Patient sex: M
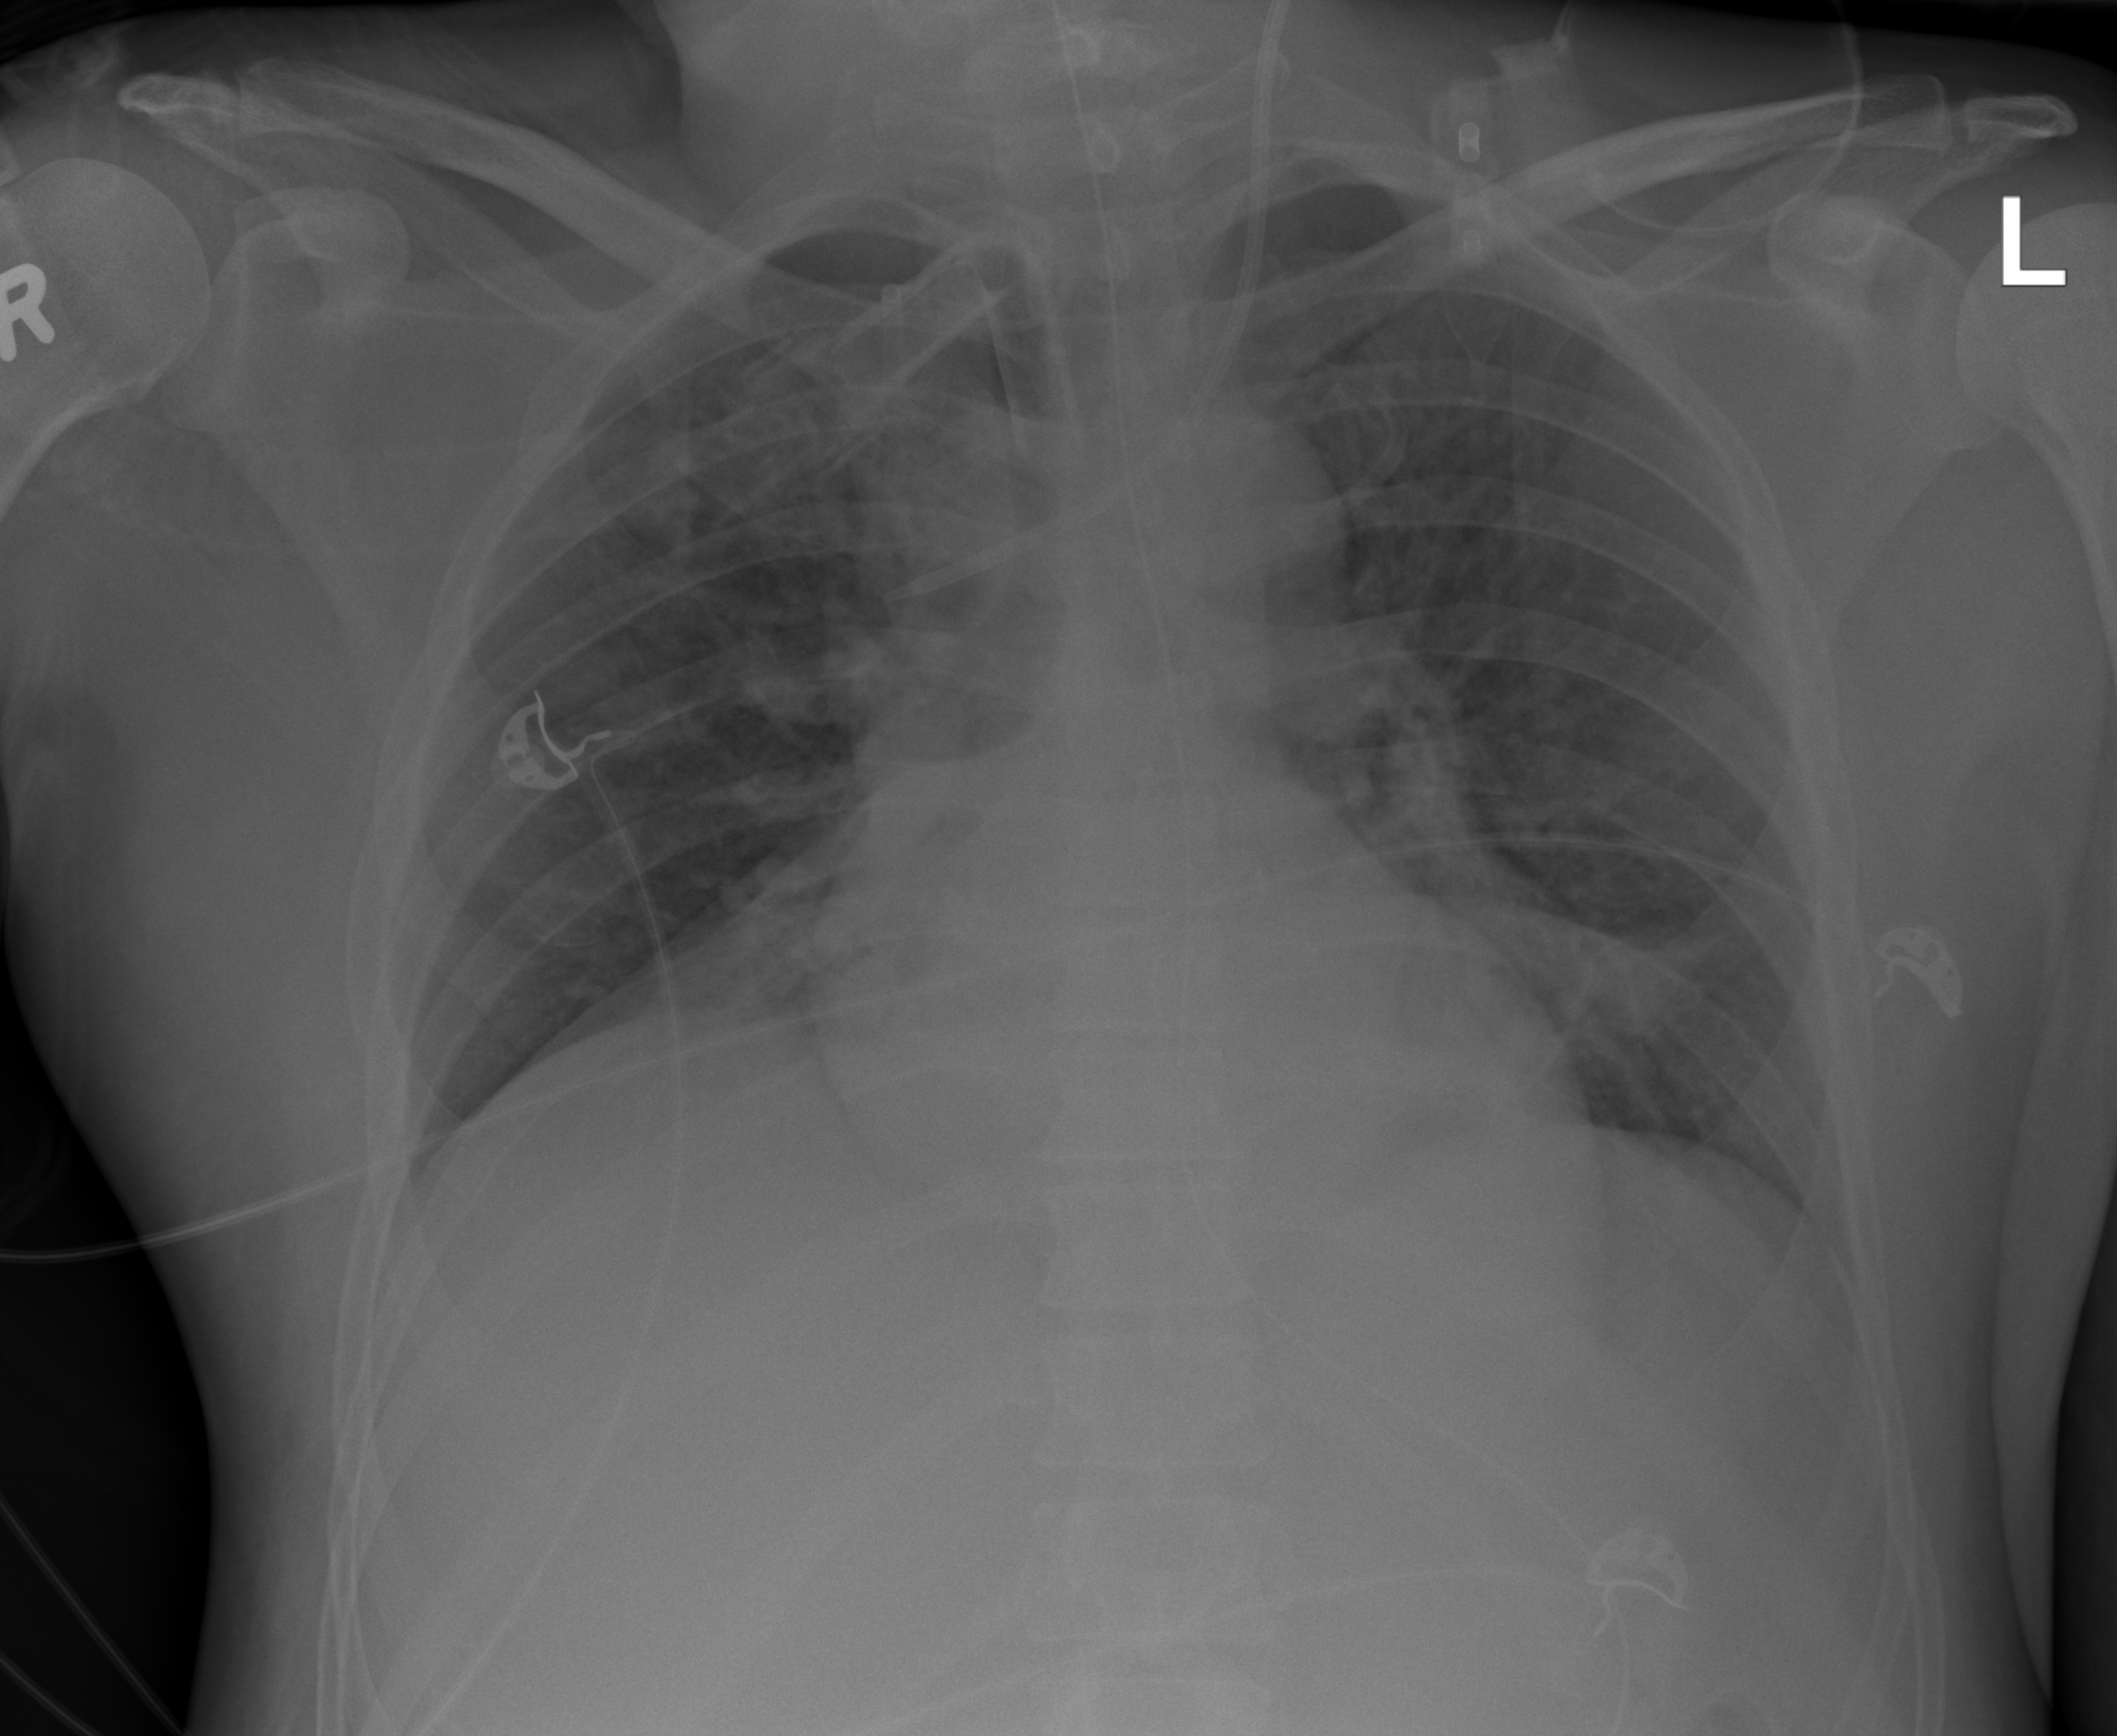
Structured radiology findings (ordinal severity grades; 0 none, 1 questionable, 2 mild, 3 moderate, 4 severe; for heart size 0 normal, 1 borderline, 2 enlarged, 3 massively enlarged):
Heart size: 1
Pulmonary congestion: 0
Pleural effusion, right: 0
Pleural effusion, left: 0
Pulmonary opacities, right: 0
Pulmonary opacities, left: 0
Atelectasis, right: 2
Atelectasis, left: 0